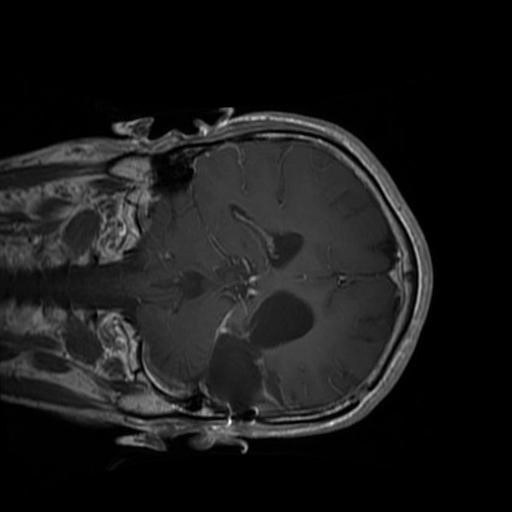
Label: brain_glioma